Question: I am running Lua on a Windows 7 machine and I am trying to launch a LabVIEW executable using Lua.
This is an example of the command line input that DOES work:

The text I use:
'''
"C:\Program Files\National Instruments\LabVIEW 2009\LabVIEW.exe" "C:\Program Files\National Instruments\LabVIEW 2009\examples\viserver\cmdline.llb\CommandLine.vi" -- 4.0
'''
However no matter how I try to format this in Lua, it complains:
> 'C:\Program' is not recognized as an internal or external command,
operable program or batch file.
I currently have it formatted as the following with no success:
'''
local s = [["C:\Program Files\National Instruments\LabVIEW 2009\LabVIEW.exe" "C:\Program Files\National Instruments\LabVIEW 2009\examples\viserver\cmdline.llb\CommandLine.vi" -- 4.0]]
os.execute(s)
'''
I need help formatting that local string 's' to do the same as what I typed into the command prompt.
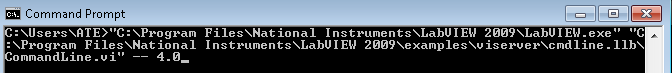
Answer: Some quick reading online suggests that you might need to wrap your command string in an extra set of quotes. Like this I think:
'''
[[""C:\Program Files\National Instruments\LabVIEW 2009\LabVIEW.exe" "C:\Program Files\National Instruments\LabVIEW 2009\examples\viserver\cmdline.llb\CommandLine.vi" -- 4.0"]]
'''